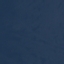
Land use / land cover class: SeaLake